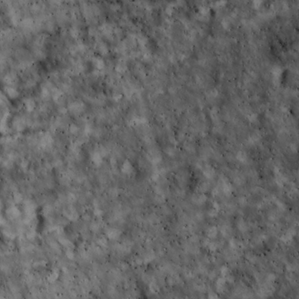
Label: non_frost